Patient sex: M
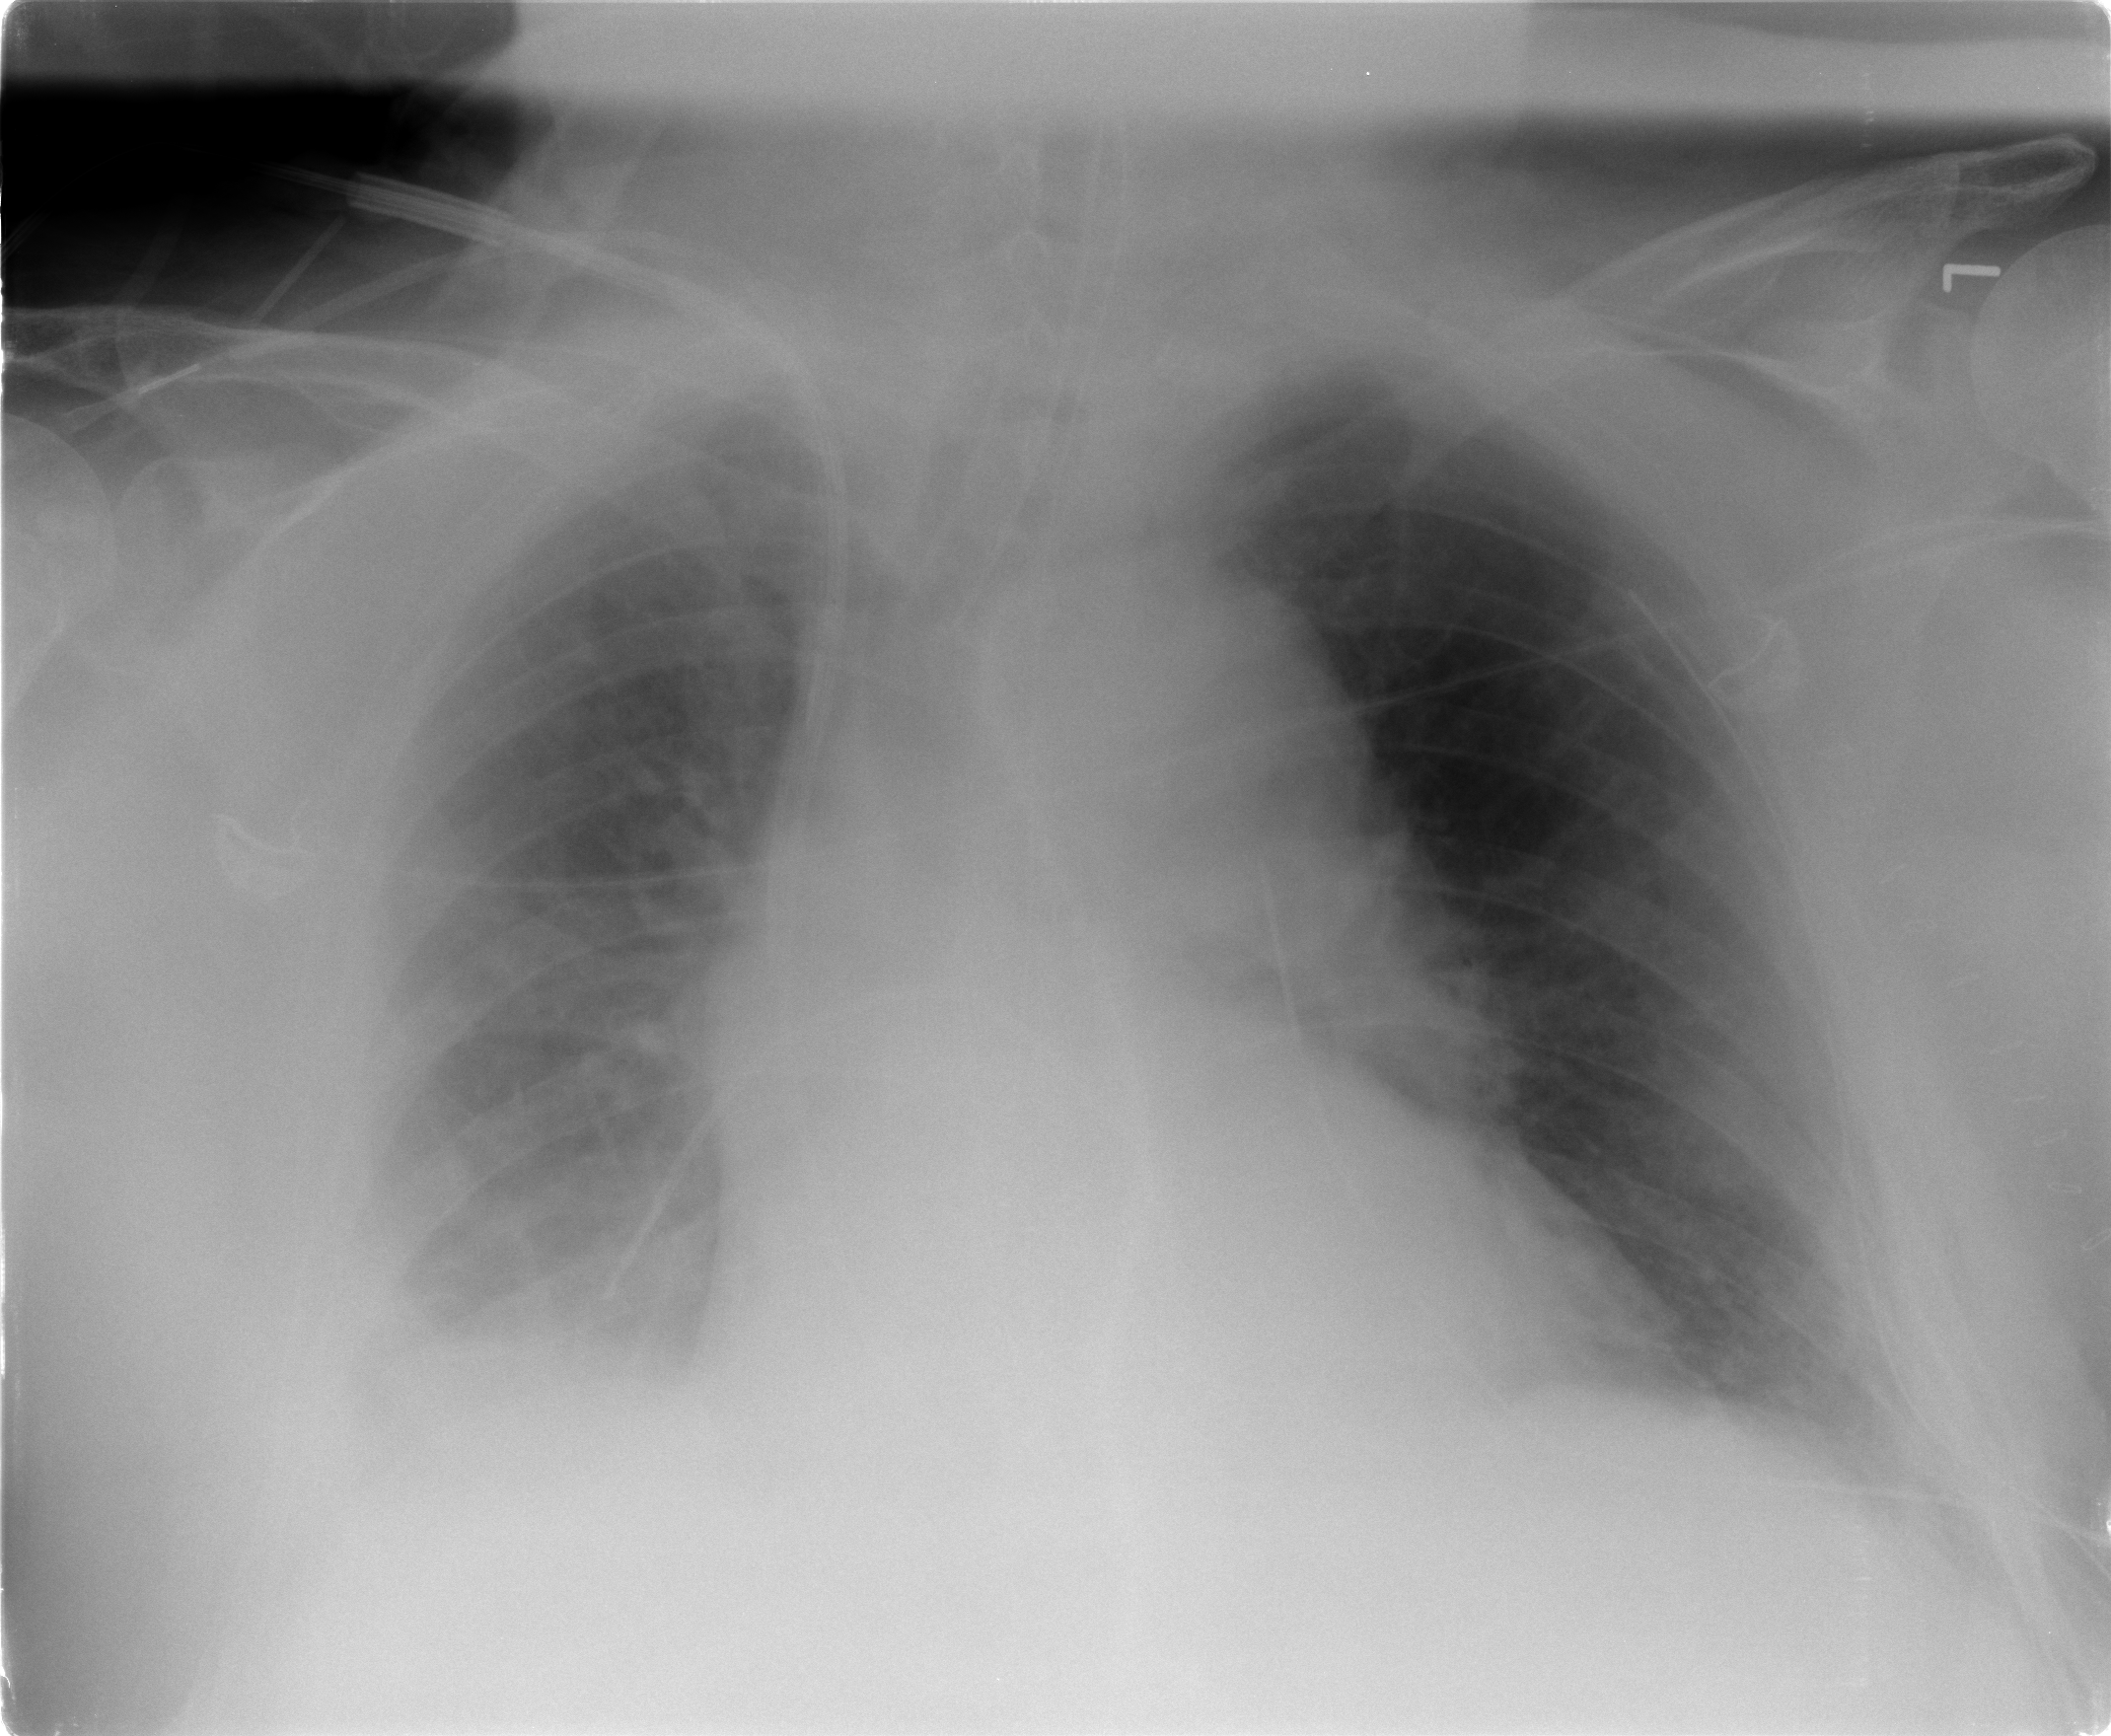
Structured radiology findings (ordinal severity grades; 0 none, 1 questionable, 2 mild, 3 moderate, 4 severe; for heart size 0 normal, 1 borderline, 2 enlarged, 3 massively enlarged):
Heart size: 2
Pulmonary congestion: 2
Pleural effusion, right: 2
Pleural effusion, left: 1
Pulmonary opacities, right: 0
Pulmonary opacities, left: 0
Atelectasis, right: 2
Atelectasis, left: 2